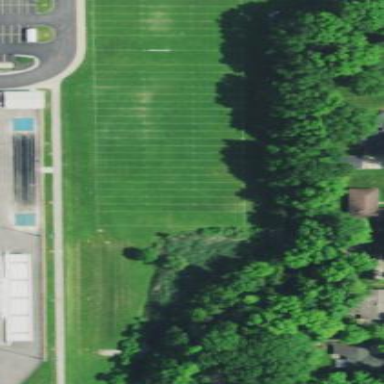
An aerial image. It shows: American football pitch with grass surface.